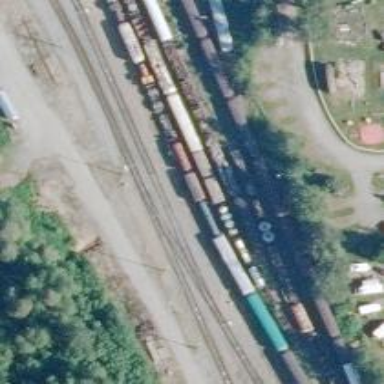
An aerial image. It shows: Rail track of class B1.